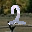
Label: 2